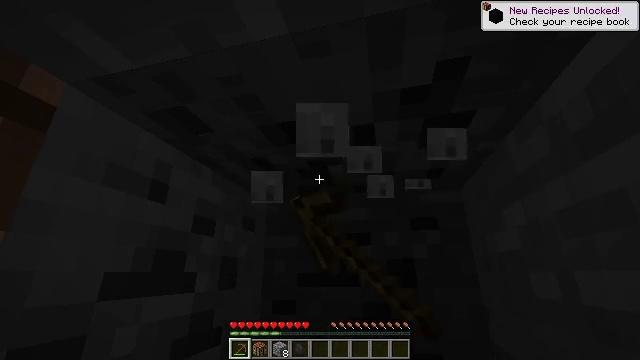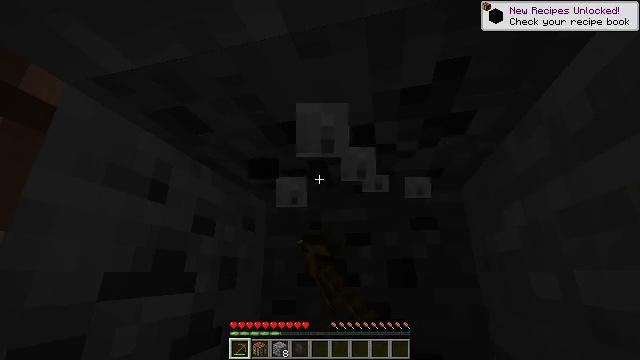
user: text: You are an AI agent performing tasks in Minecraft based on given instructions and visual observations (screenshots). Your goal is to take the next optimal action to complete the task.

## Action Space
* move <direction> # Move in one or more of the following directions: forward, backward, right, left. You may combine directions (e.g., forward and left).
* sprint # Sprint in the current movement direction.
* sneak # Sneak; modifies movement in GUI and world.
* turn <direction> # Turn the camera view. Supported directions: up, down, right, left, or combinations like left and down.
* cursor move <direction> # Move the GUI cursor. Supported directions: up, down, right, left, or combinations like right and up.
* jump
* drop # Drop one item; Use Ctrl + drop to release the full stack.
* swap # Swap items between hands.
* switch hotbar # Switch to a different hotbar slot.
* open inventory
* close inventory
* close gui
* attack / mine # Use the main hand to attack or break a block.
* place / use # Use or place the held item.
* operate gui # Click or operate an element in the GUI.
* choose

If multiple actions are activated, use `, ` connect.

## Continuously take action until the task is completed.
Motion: motion action
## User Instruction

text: Mine stone underground.
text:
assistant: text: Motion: attack / mine
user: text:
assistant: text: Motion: attack / mine